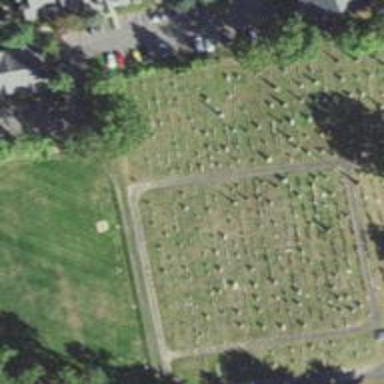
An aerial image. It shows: Private cemetery.